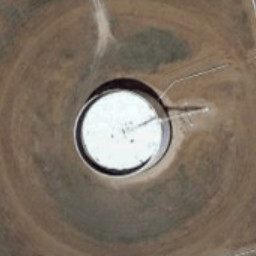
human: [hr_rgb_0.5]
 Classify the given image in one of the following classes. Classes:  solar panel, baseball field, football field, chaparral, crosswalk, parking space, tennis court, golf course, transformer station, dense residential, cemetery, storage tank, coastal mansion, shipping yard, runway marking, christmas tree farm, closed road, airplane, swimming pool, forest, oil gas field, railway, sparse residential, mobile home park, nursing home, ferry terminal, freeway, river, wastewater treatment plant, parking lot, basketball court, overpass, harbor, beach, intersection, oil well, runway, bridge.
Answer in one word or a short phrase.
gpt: storage tank